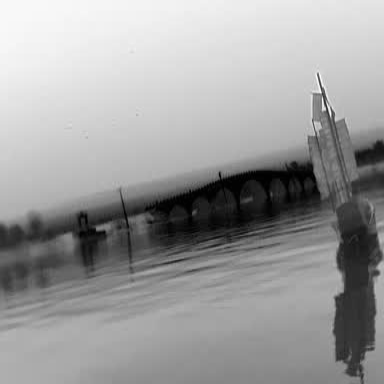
There is a sailboat in the infrared image.